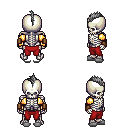
a pixel art fantasy rpg character, male body template, skeleton, gold arm armor, red pants, gray mohawk hairstyle, leather bracers, white slippers, four views (front, back, left, right), 2x2 character sprite sheet, small pixel art, hard edges, no anti-aliasing